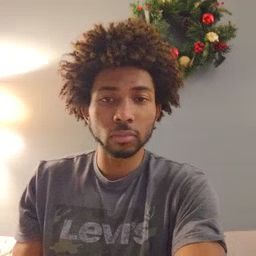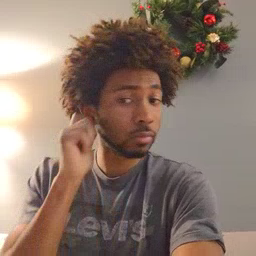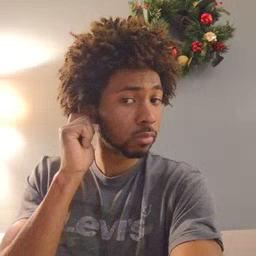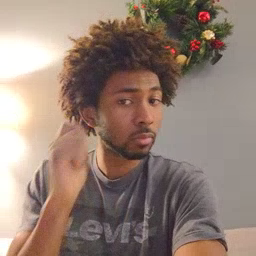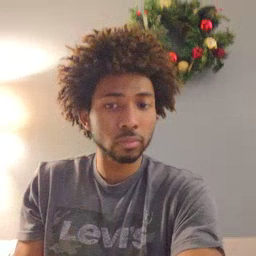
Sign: ear